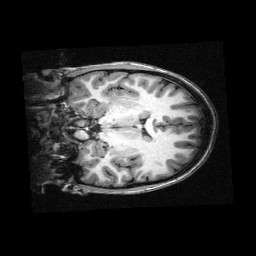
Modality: T1w
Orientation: coronal
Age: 14
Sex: female
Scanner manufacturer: siemens
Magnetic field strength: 3 T
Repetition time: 2.3 s
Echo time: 0.00336 s